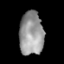
Tissue: lung
Cell type: Epithelial cells
Senescence score: 0.2123
Nuclear area (px): 1030
Mean DAPI intensity: 151.414